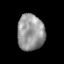
Tissue: prostate
Cell type: Myeloid cells
Senescence score: 0.2274
Nuclear area (px): 958
Mean DAPI intensity: 150.781